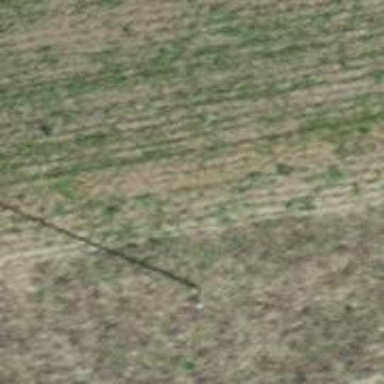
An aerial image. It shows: Power pole.